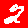
Digit: 2